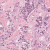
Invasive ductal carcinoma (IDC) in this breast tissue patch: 1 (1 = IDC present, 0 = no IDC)